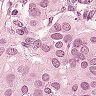
Metastatic tissue present: yes